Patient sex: M
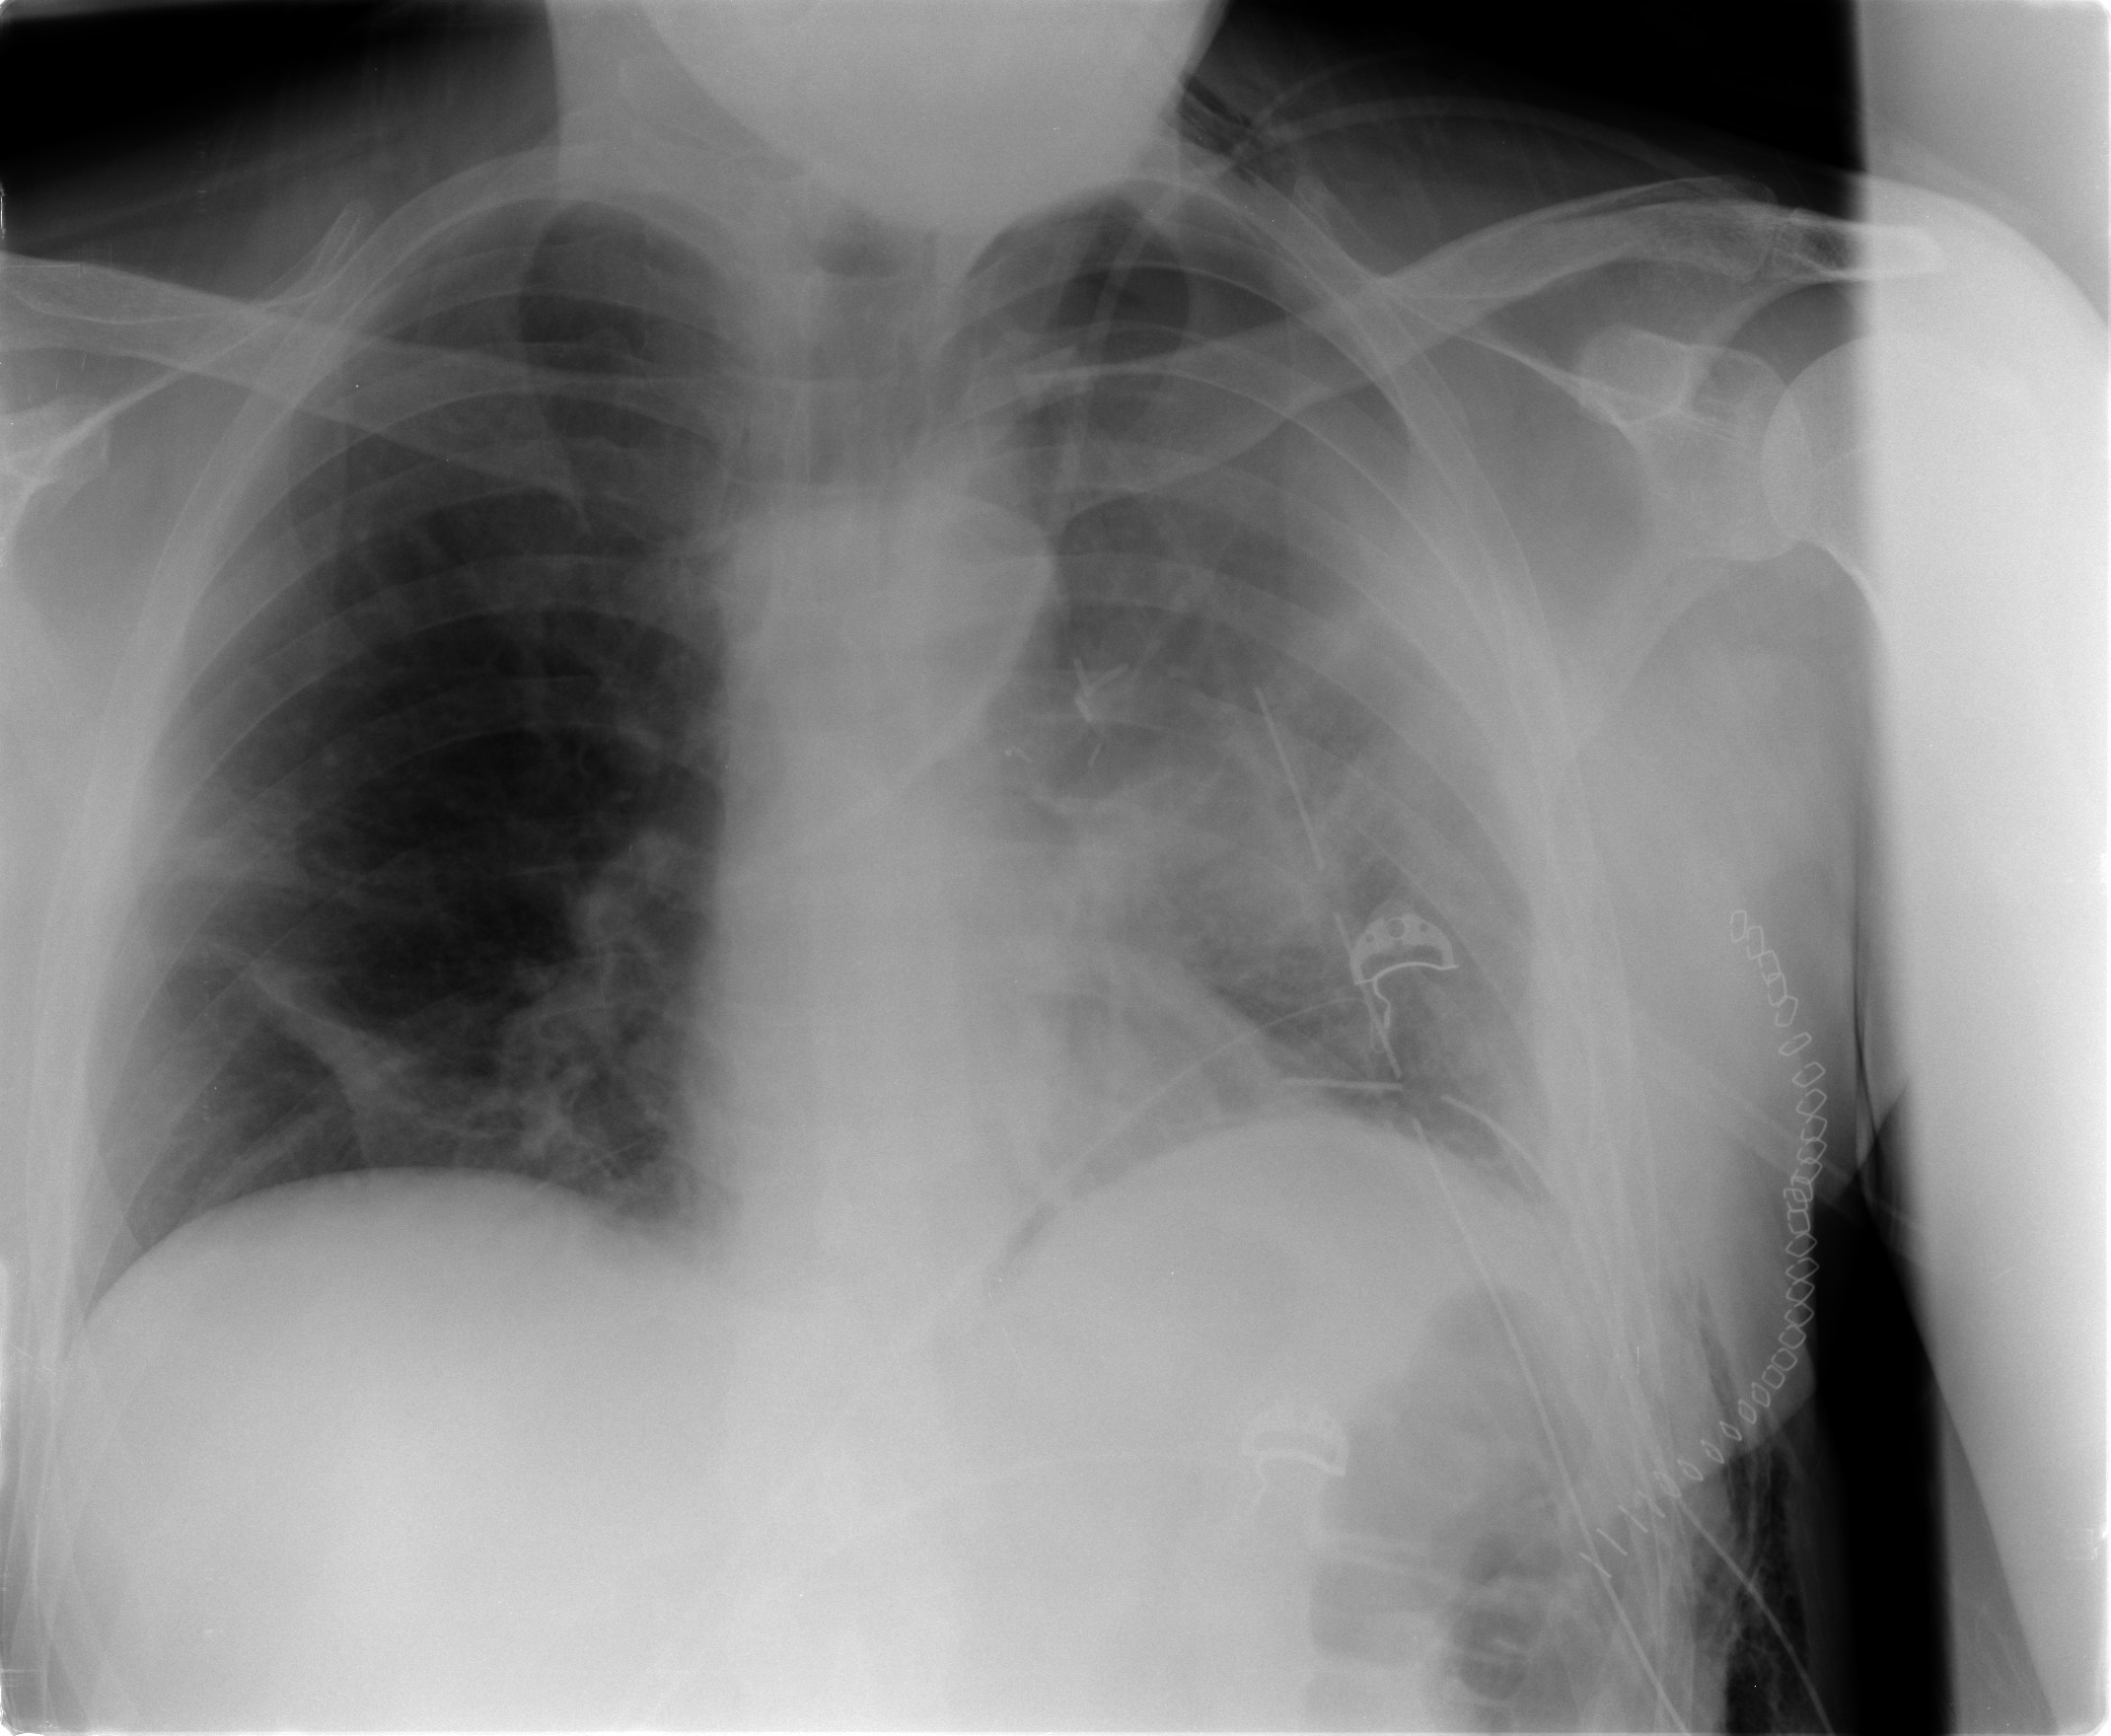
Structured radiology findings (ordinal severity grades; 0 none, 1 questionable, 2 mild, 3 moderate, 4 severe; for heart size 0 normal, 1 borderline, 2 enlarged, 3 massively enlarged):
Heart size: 0
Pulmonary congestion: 1
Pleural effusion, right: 0
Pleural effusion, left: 1
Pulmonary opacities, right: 0
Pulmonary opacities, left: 0
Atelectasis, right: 2
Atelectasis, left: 3